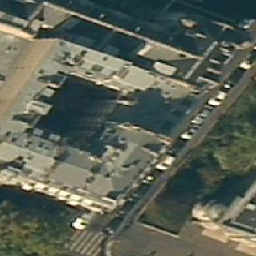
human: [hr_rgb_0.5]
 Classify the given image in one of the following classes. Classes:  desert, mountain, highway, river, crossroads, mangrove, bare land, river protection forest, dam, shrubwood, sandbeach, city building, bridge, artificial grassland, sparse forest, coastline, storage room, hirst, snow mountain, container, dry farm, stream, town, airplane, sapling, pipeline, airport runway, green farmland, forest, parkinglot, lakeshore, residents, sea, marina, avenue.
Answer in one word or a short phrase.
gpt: city building